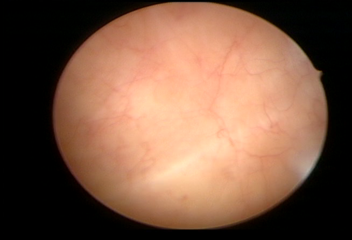
Modality: WLC
Class: Normal mucosa
Bladder cancer association: No